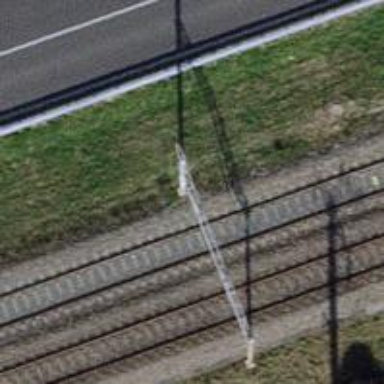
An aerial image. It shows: Power pole.